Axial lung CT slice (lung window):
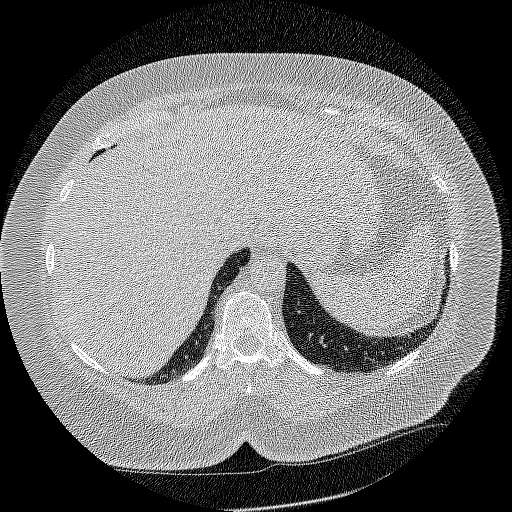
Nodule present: no